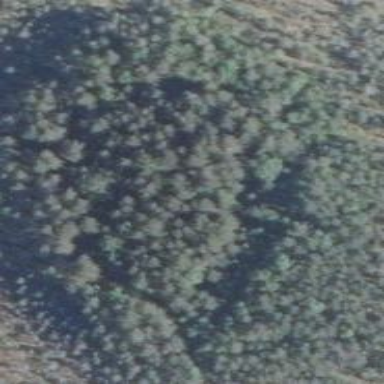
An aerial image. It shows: Needle-leaved woodland.